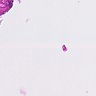
Metastatic tissue present: no